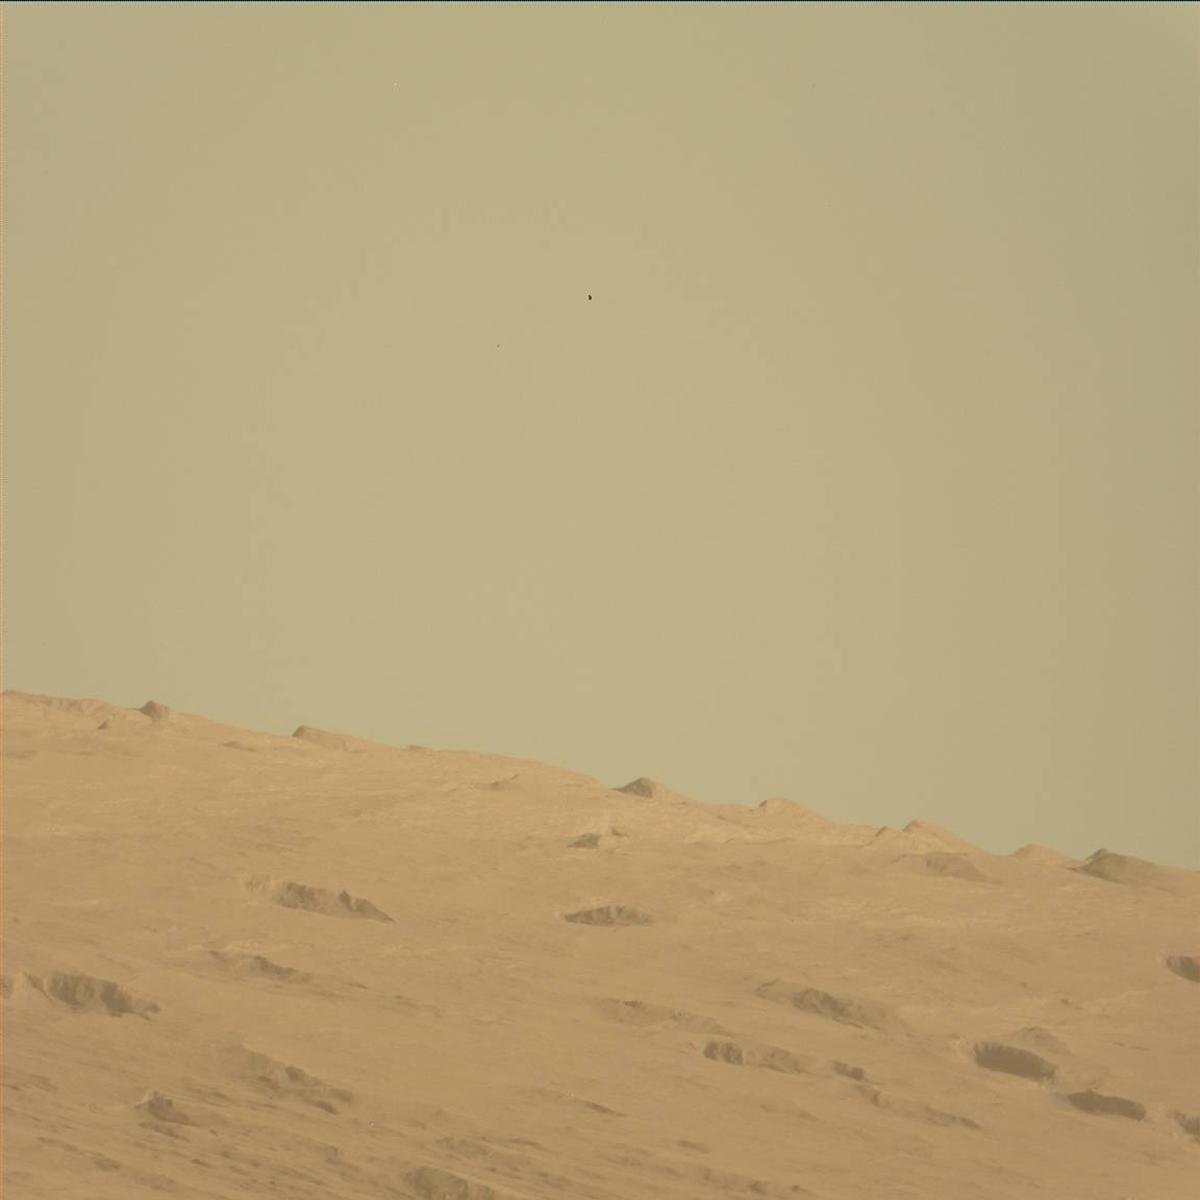
Terrain classes present: Ridge, Sand / Soil, Sky